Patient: sex M, age 71
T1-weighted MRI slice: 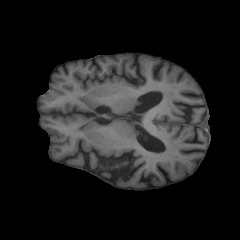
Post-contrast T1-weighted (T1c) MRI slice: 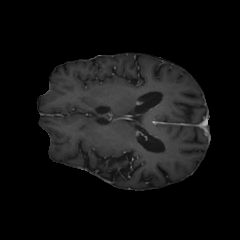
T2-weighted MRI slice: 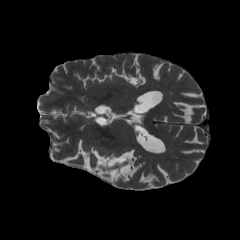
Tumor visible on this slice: no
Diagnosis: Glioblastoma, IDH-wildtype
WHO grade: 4